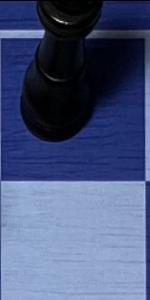
Label: Empty